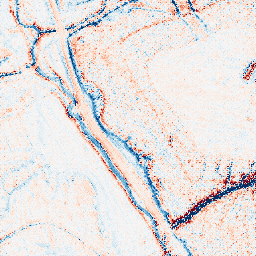
Category: edge_preserving
Decomposition family: bilateral
Decomposition parameters: d: 15
sigma_color: 75
sigma_space: 100
Upsampling method: regularized
Upsampling parameters: scale: 2
lambda_reg: 0.1
Upsampling scale: 2